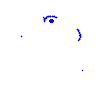
Particle: pion